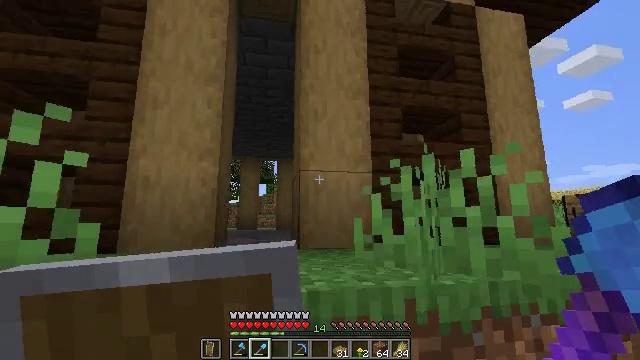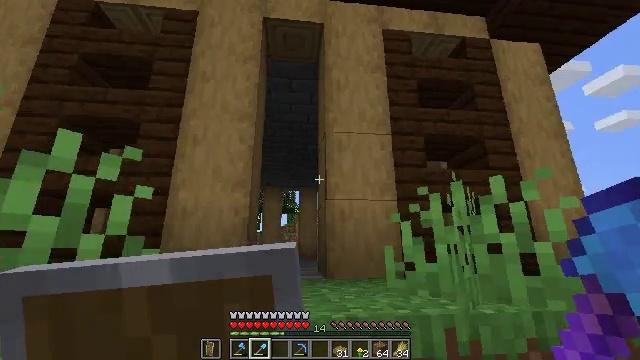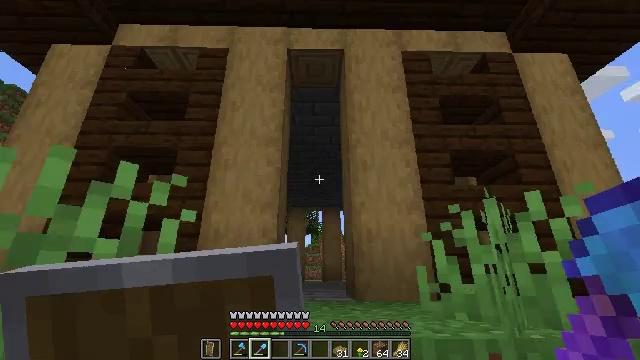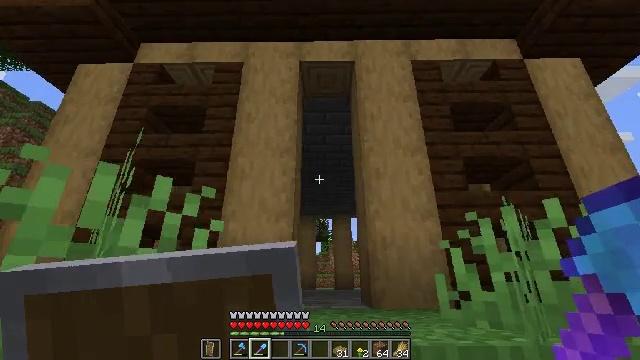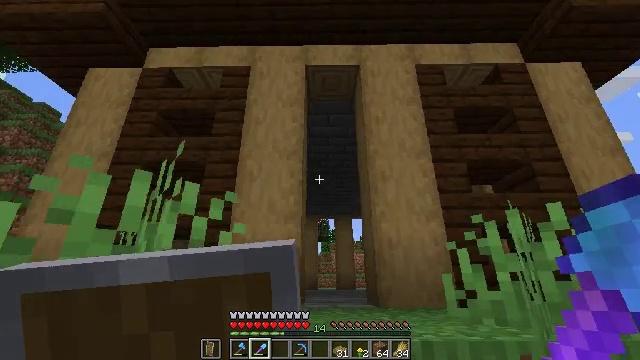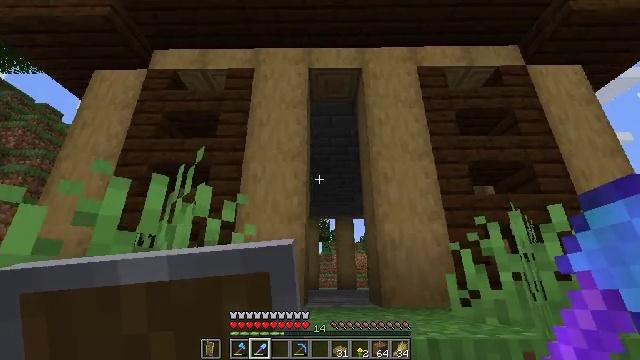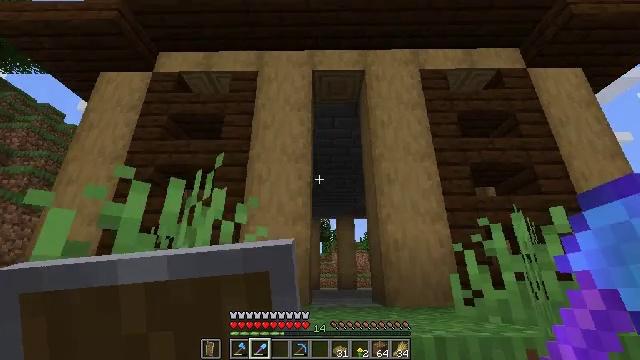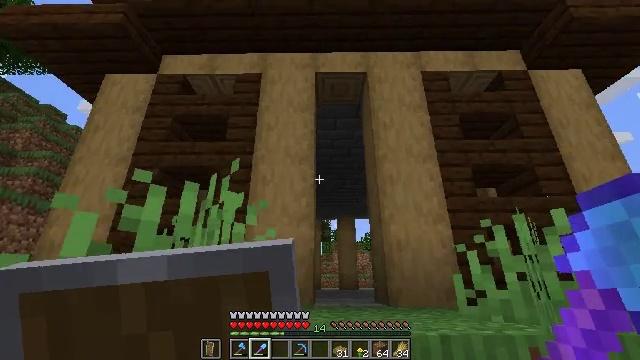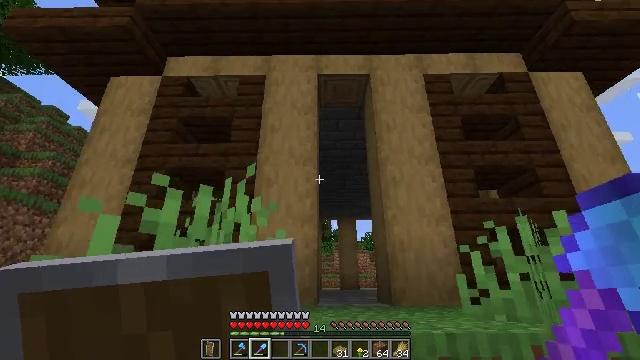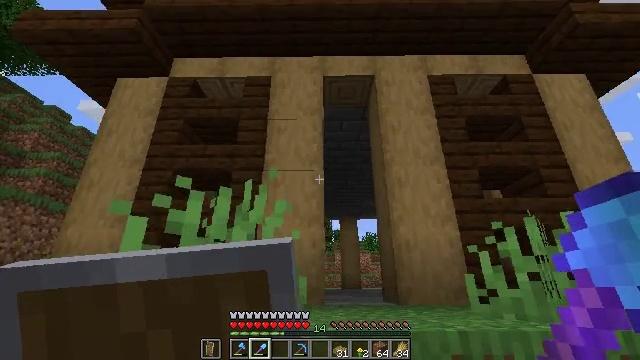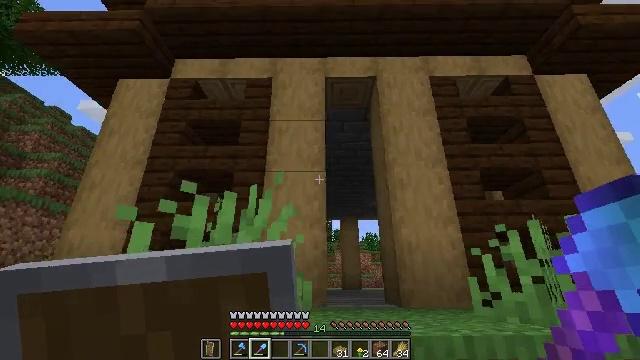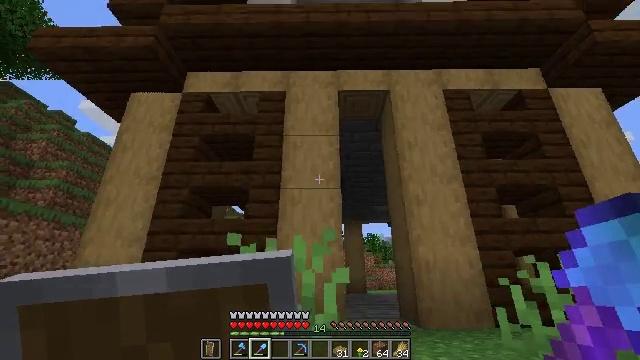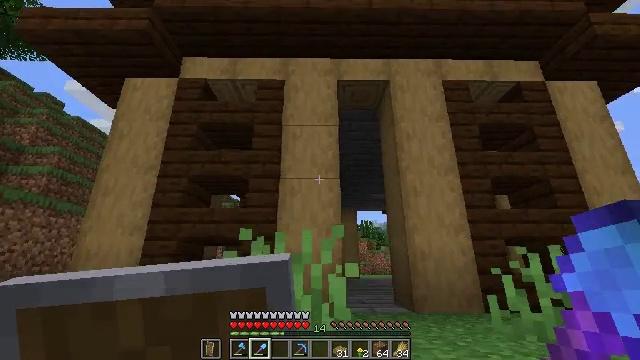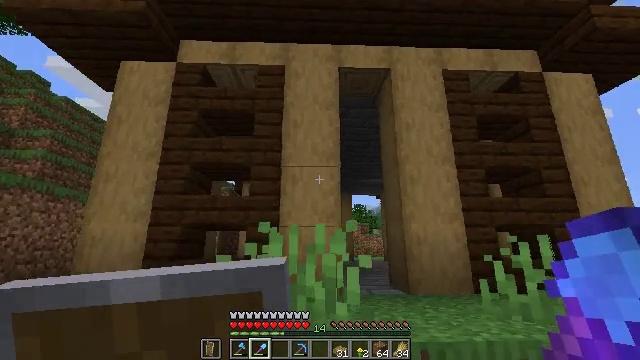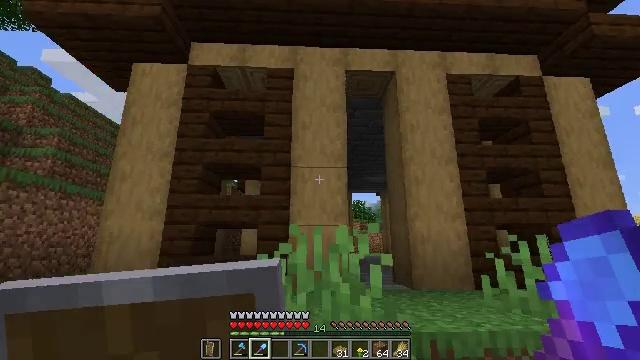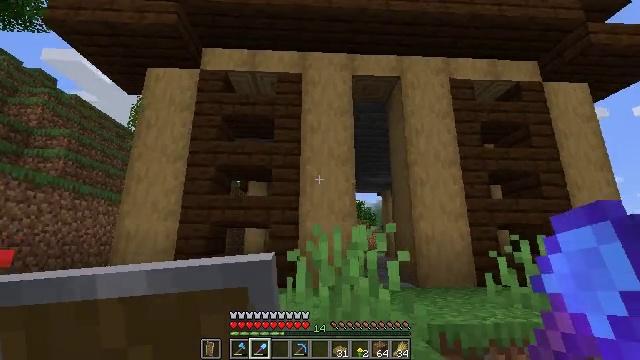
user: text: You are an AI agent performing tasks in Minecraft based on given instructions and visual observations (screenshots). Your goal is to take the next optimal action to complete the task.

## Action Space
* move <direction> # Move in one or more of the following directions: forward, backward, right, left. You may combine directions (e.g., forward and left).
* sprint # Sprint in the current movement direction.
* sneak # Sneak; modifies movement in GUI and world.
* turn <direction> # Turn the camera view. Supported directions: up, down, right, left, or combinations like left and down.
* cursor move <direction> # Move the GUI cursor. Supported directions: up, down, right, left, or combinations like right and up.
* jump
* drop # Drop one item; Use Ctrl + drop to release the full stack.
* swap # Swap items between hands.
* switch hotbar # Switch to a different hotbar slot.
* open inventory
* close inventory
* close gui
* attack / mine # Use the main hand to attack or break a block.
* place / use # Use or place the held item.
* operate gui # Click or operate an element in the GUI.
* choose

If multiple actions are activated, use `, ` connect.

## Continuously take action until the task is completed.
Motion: motion action
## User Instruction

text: Break the dark oak stairs to collect them.
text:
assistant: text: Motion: move back and move left, sneak, turn left and up
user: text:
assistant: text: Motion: move back and move left, sneak, turn left and up
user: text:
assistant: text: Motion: move back and move left, sneak, turn left and up
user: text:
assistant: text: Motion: move back and move left, sneak
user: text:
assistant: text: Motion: move back and move left, sneak
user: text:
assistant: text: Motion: move back and move left, sneak
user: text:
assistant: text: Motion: move back and move left, sneak
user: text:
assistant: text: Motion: move left, sneak
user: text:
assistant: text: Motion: move left
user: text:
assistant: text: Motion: move left
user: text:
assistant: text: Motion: move back and move left
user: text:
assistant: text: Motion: move back and move left, turn right and down
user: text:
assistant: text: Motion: move back and move left, turn right and down
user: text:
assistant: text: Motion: move back and move left
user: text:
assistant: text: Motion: move back and move left
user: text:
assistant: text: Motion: move back and move left, turn down
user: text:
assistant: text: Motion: move back and move left, turn right and down
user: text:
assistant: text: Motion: turn down
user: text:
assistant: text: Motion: turn down
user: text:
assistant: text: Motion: turn down
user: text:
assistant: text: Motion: no_op
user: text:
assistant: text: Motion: no_op
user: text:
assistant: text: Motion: no_op
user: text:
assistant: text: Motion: move forward
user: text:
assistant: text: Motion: move forward
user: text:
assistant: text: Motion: move forward
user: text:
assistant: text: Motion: move forward
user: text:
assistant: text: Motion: move forward
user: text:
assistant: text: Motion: move forward, turn down
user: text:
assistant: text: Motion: move forward, turn down